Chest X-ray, PA view. Patient: 64 years old, sex M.
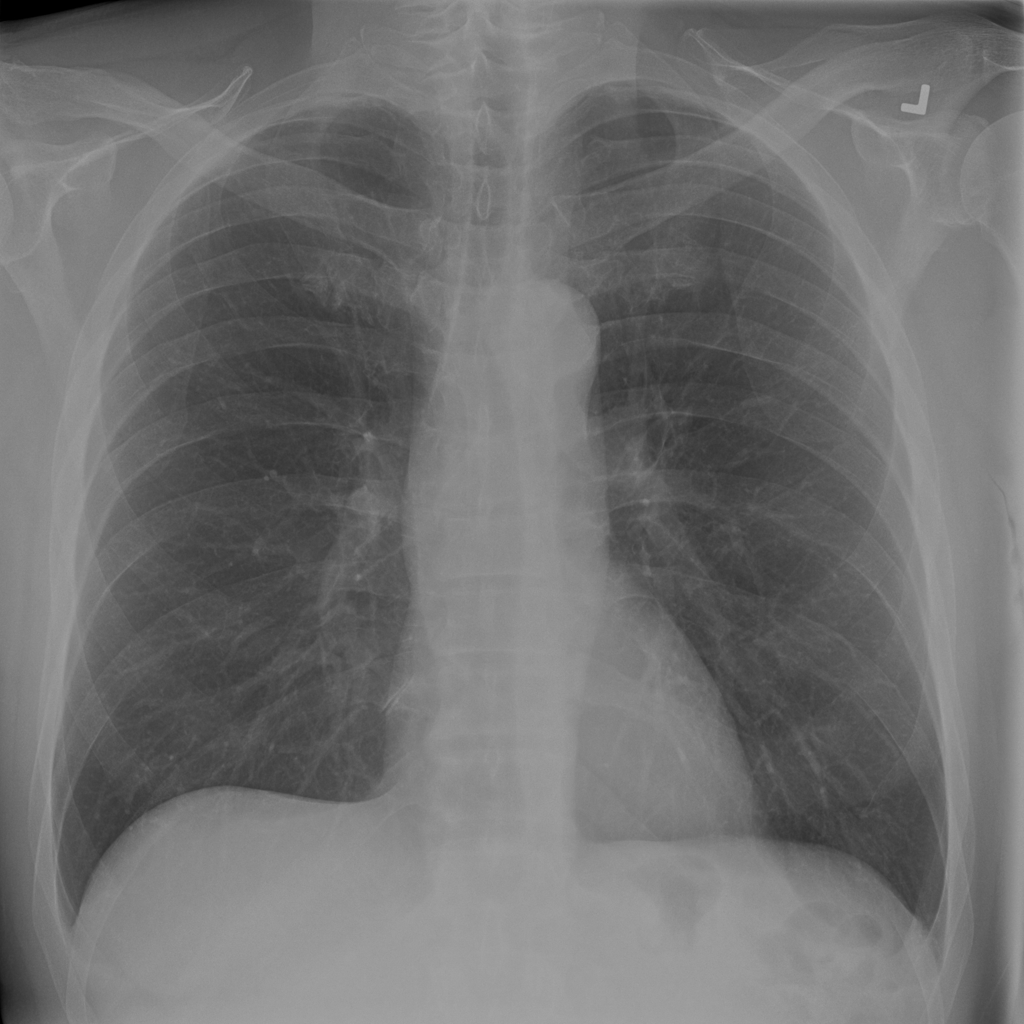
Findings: No Finding